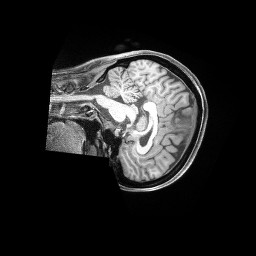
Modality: T1w
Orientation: sagittal
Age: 42
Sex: female
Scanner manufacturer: siemens
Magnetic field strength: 3 T
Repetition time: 2 s
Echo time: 0.00211 s